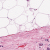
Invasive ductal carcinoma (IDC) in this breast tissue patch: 0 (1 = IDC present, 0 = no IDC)